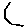
Label: hexagon